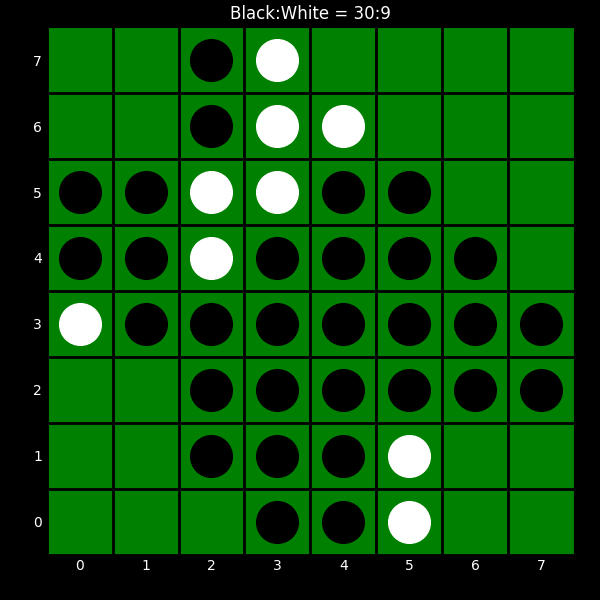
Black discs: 30
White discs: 9